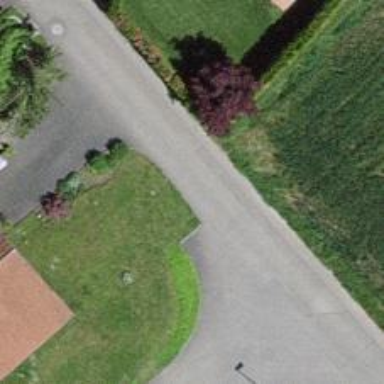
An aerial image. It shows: Smooth asphalt road in residential area.